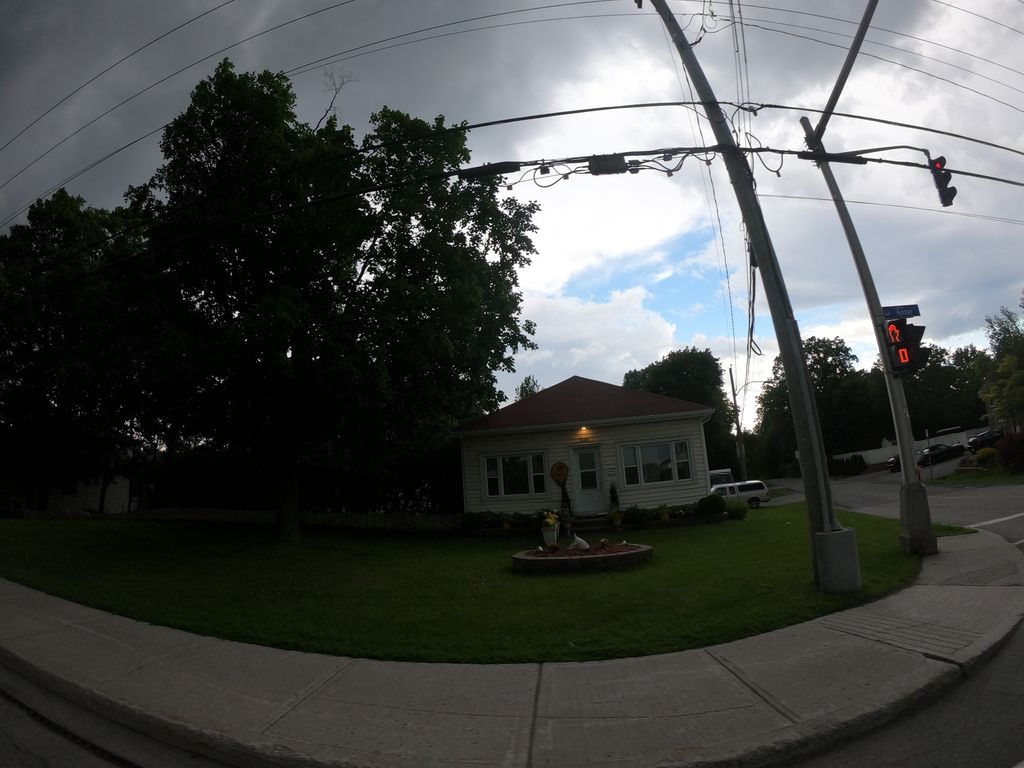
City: ottawa-gatineau